Question: '''
$myArray = array();
for($i=0;i<2;$i++){
..
.. //get the content logic here
assign it to array
$myArray["item"]["content"] = $item_content;
}
echo json_encode($myArray);
'''
The above code produced this result:

Which has an error because I didn't merge them.
I tried to merge like this:
'''
$finalJson = array_merge($finalJson, $myArray);
'''
but the output of 'echo $finalJson' is one object instead of 3.
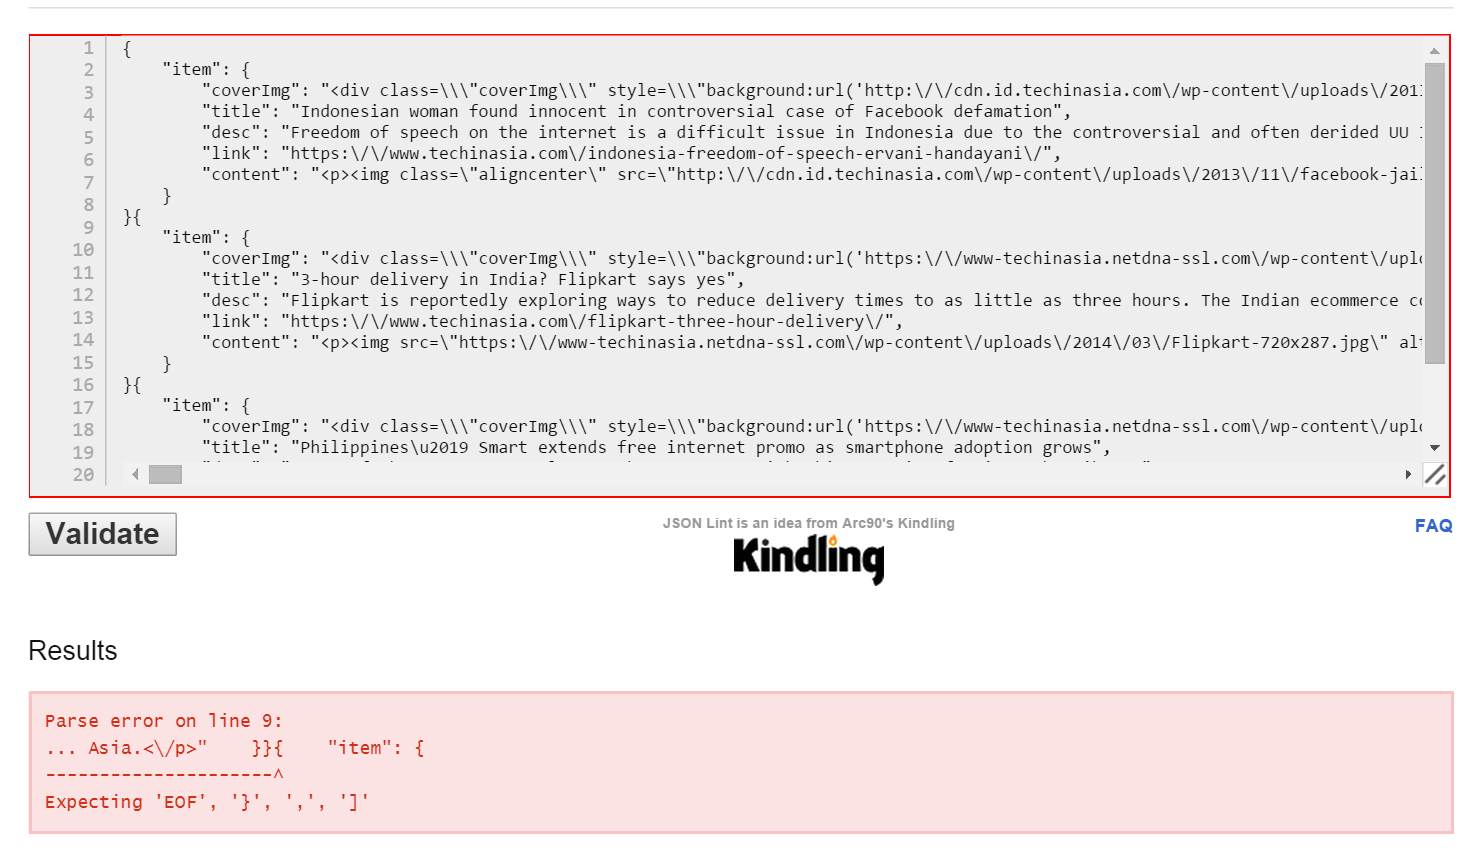
Answer: Your problem is down to your use of 'array_merge' on an associative array. The behaviour of 'array_merge' is to reassign duplicate keys if they are associative (cf <URL>:
> If the input arrays have the same string keys, then the later value for that key will overwrite the previous one. If, however, the arrays contain numeric keys, the later value will not overwrite the original value, but will be appended.
And because '$myArray' is clearly using strings as keys, the values in '$finalJson' are being reassigned. What you need to do is either create unique keys on each iteration, or simply push the values of '$myArray' onto a numerically indexed '$finalJson' array (like I showed in my original answer below)
---
The problem is simply this:
'''
$myArray["item"]["content"] = $item_content;
'''
it's inside the loop, each time reassigning the value of '$myArray["item"]["content"]', and not adding it to the array. I suspect that what you wanted to do is add this at the bottom of your loop (for each new value of '$myArray'):
'''
$finalJson[] = $myArray;
'''
Then, on the next iteration, '$myArray' will be reassigned, and its new value will be appended to the '$finalJson' variable.